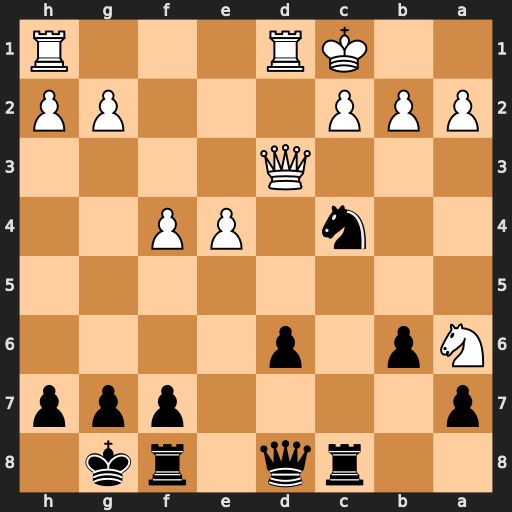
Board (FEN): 2rq1rk1/p4ppp/Np1p4/8/2n1PP2/3Q4/PPP3PP/2KR3R
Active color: b
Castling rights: -
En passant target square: -
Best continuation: Qf6 Qd4 Qxf4+